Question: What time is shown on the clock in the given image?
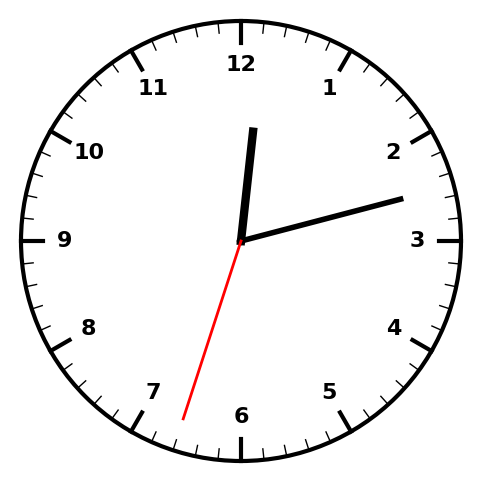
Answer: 12:12:33